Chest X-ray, AP view. Patient: 58 years old, sex M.
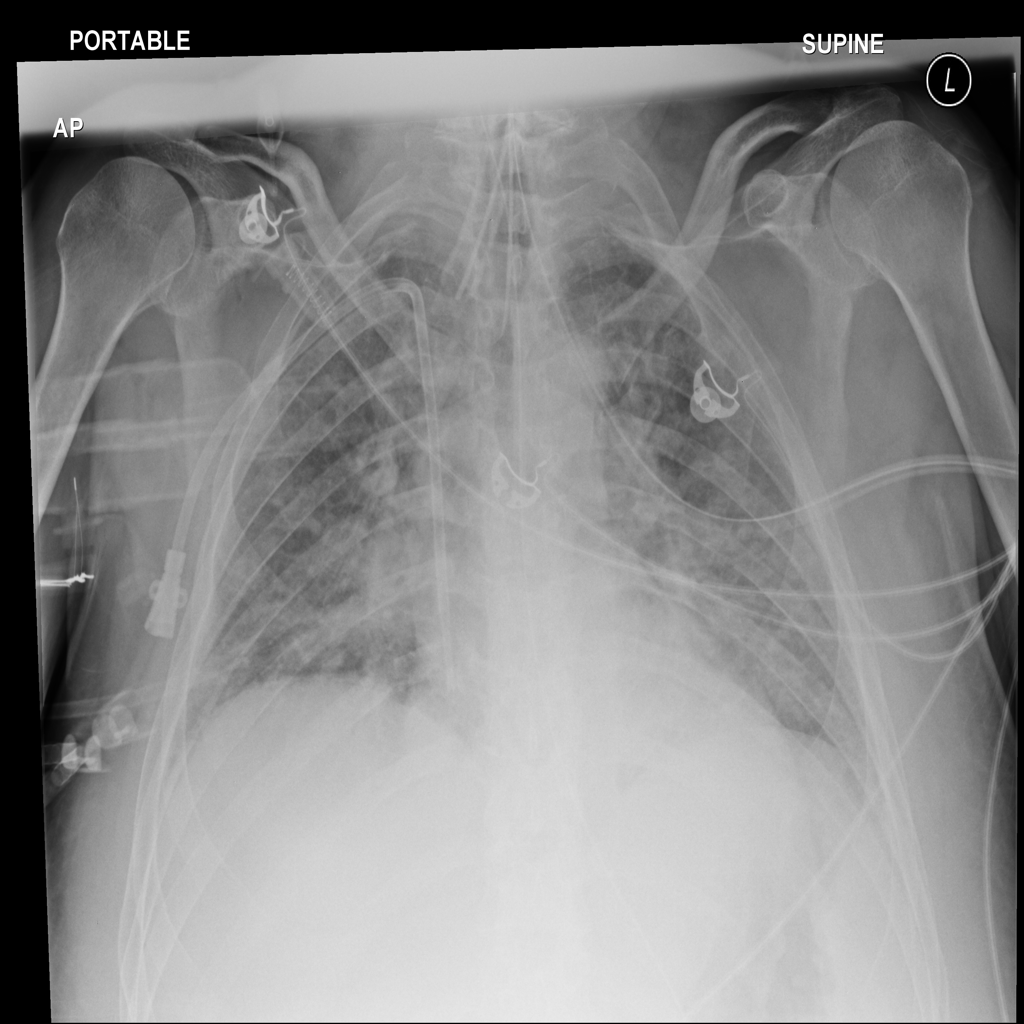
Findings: Edema